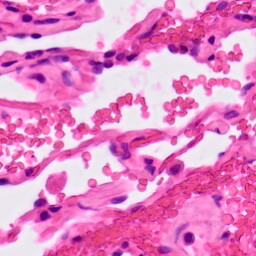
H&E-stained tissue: Lung